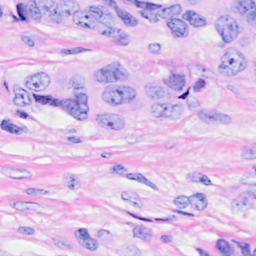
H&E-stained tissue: Breast